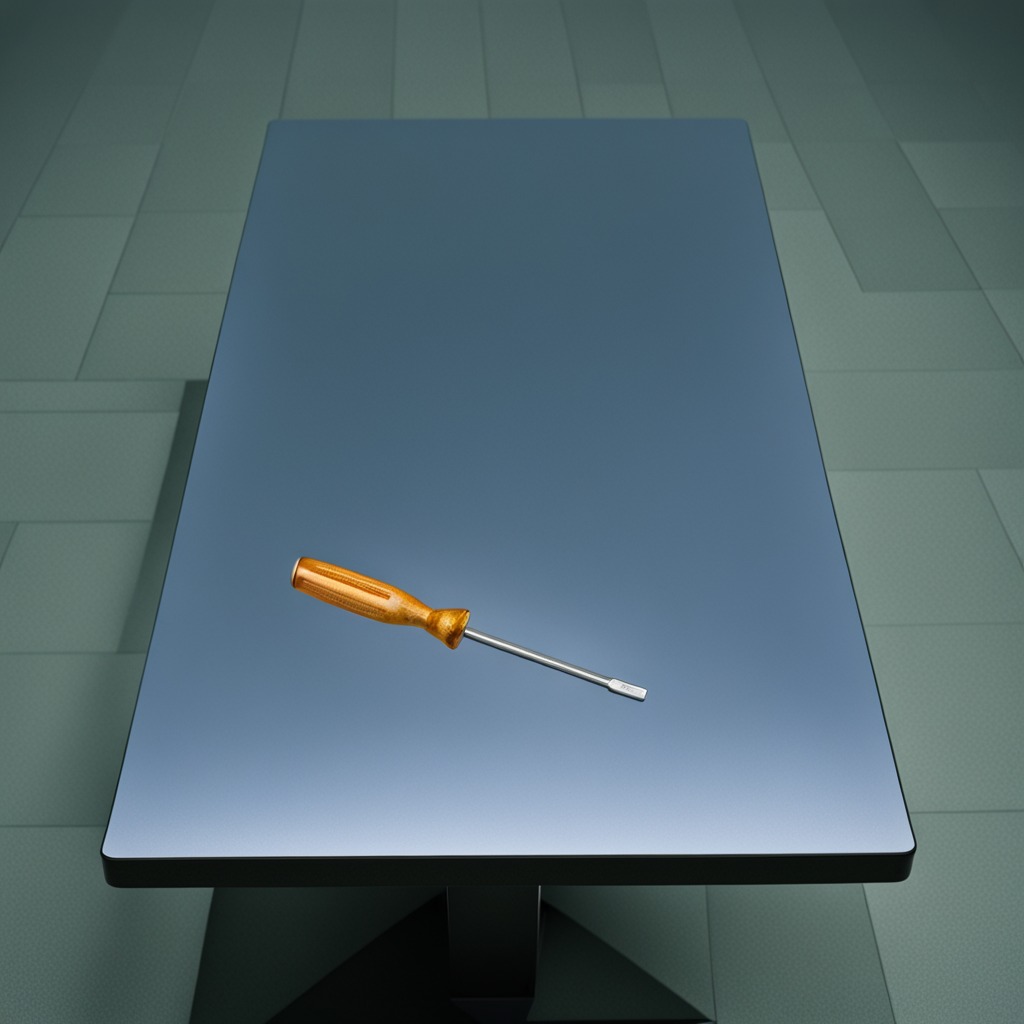
A screwdriver is lying on a clean empty table in a railway signal maintenance room lit by harsh overhead fluorescents.